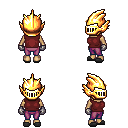
a pixel art fantasy rpg character, female body template, human, tanned skin, maroon sleeveless shirt, magenta pants, brown long mohawk hairstyle, gold helm, metal gloves, gray slippers, four views (front, back, left, right), 2x2 character sprite sheet, small pixel art, hard edges, no anti-aliasing